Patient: sex F, age 63
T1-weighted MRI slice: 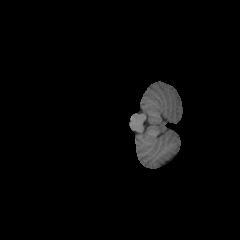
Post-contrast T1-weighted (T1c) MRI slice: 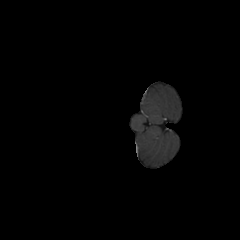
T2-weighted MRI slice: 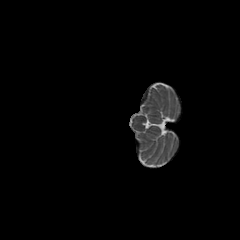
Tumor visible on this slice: no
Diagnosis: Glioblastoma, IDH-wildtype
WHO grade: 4